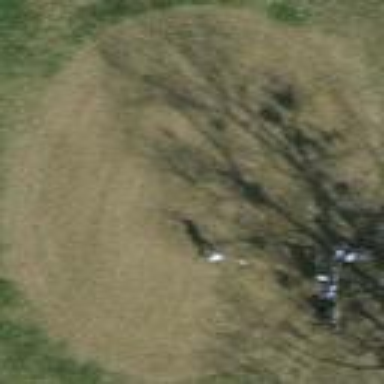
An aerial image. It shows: Grassy area designated as golf tee.